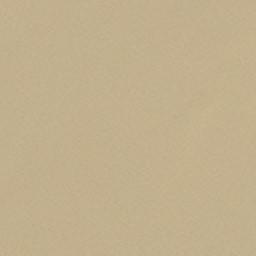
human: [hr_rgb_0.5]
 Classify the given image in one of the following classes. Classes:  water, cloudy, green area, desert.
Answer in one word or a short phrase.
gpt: desert